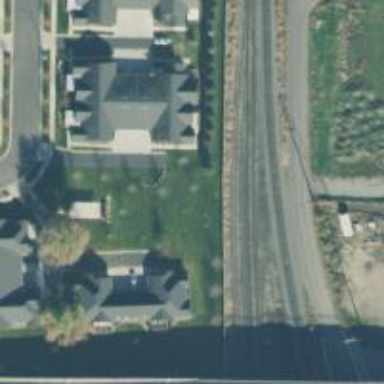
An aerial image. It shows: Rail spur service.